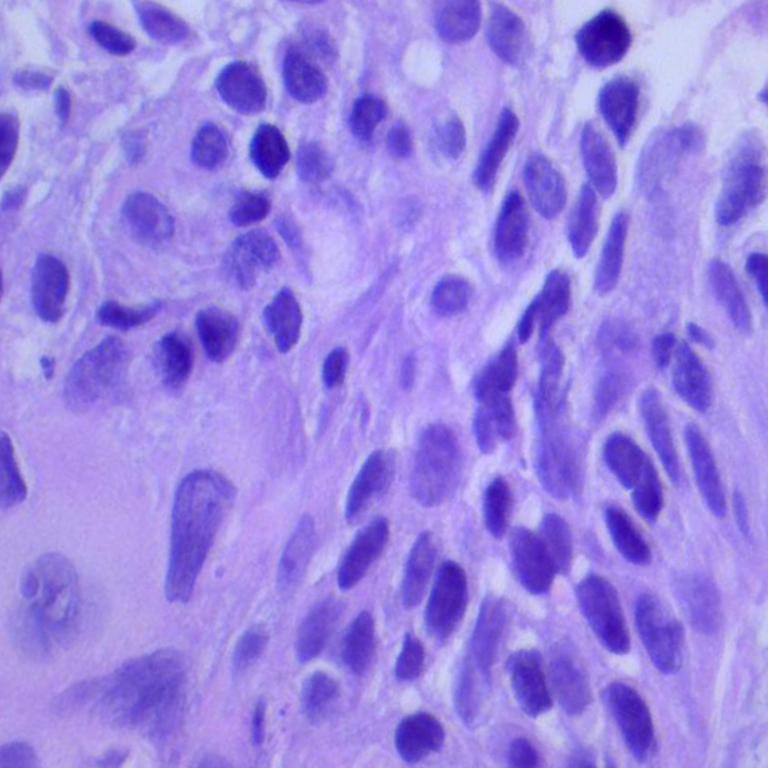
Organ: lung
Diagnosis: squamous carcinomas